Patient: sex M, age 50
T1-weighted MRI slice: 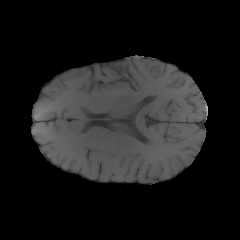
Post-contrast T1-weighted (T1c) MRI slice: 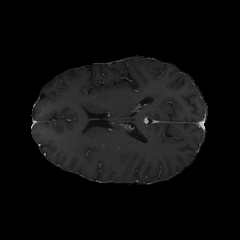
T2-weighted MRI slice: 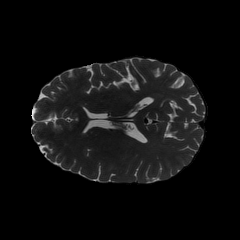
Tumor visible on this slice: no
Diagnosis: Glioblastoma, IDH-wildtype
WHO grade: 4